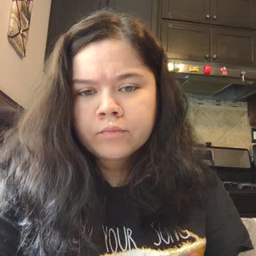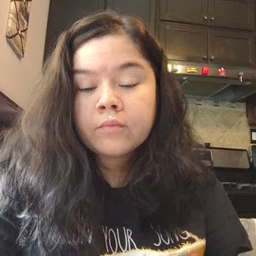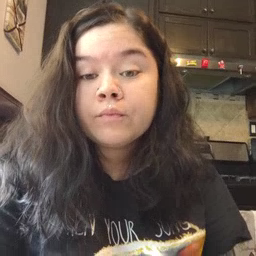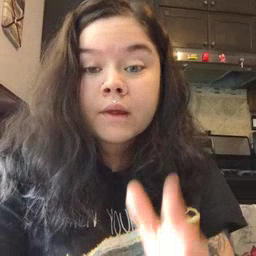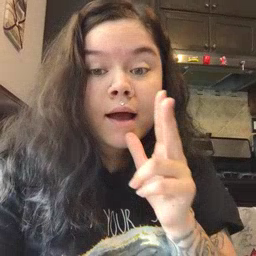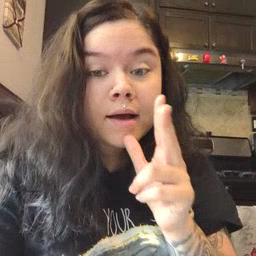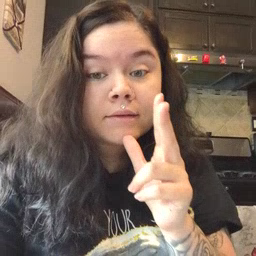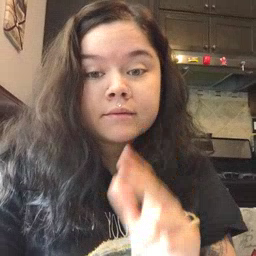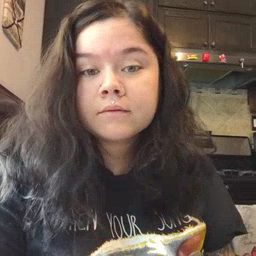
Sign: hen